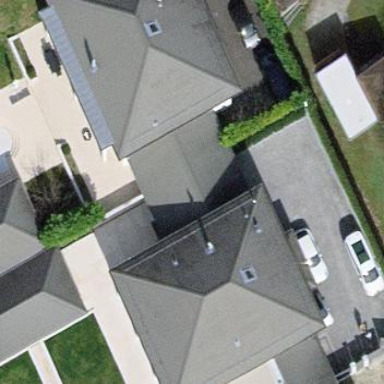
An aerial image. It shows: View of roof of building.